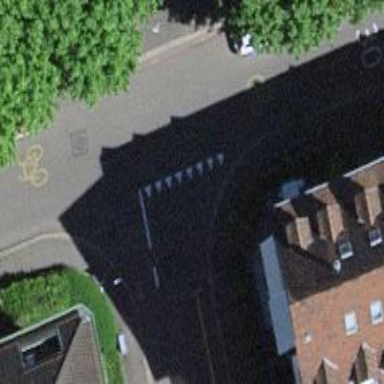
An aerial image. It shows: Residential road with asphalt surface. There are sidewalks on both sides and opposite cycleway.